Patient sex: F
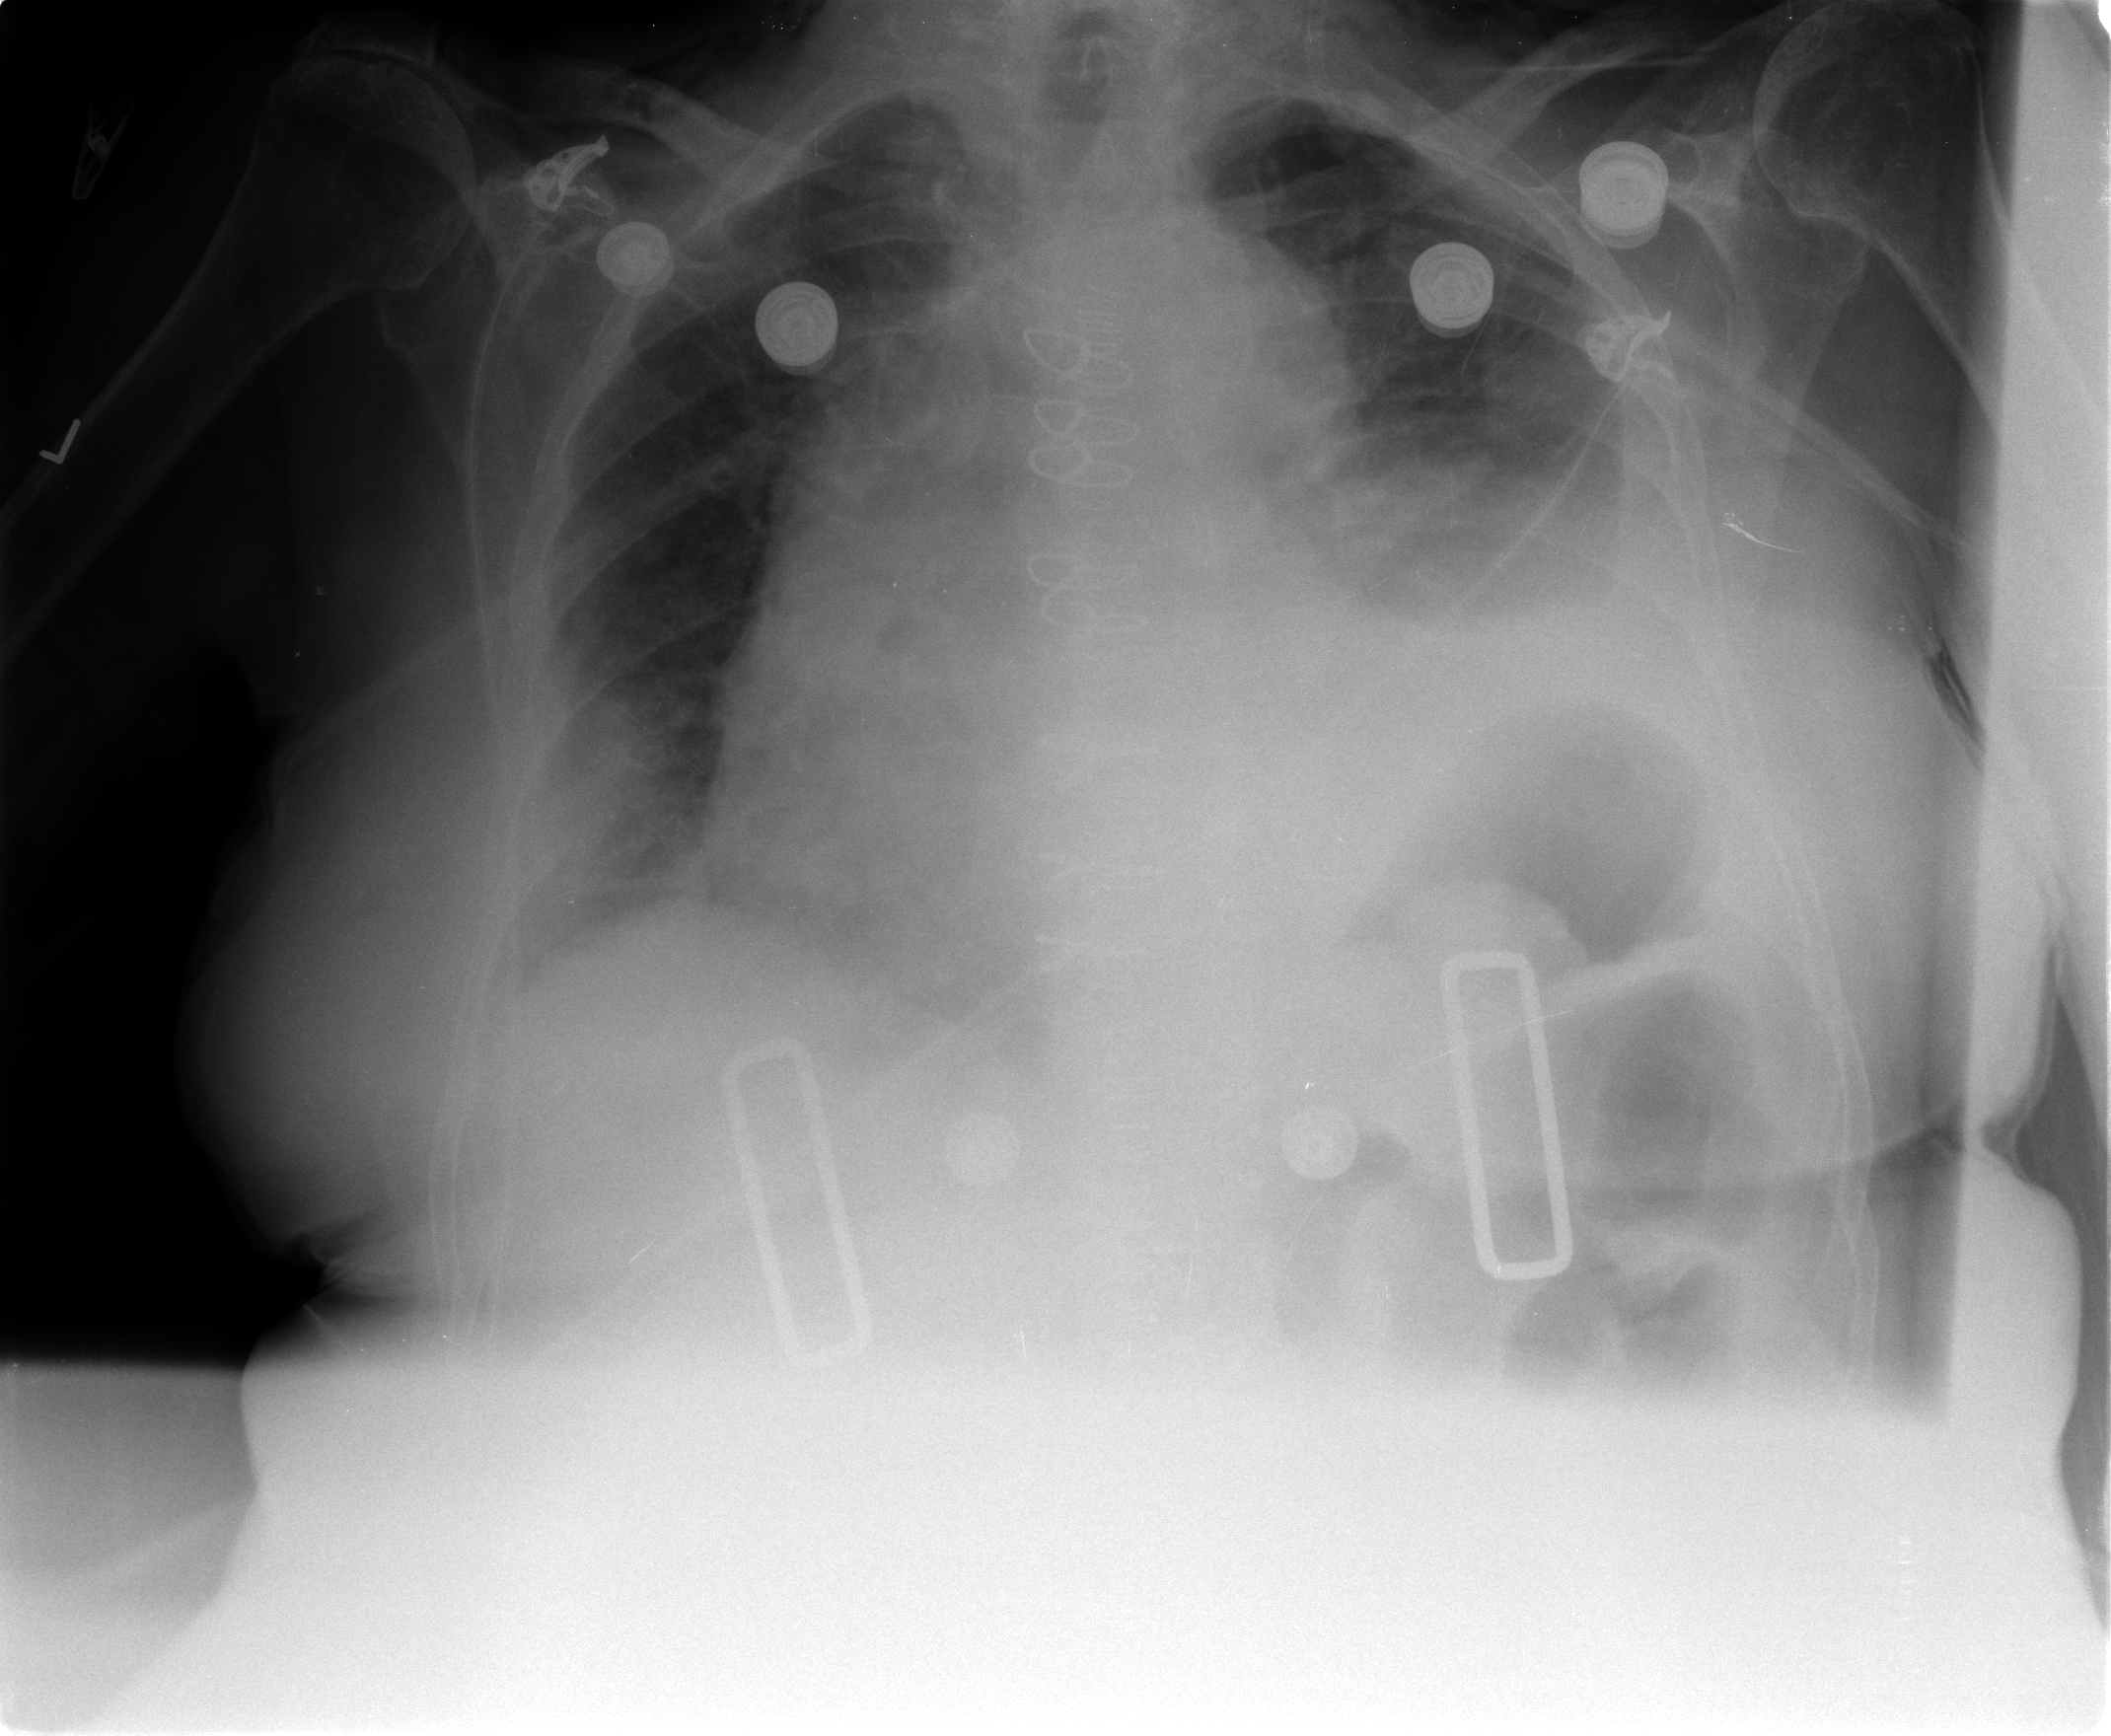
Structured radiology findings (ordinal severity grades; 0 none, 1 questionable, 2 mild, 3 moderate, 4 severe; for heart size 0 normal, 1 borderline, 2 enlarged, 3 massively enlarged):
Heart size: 3
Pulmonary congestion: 2
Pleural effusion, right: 2
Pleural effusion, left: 3
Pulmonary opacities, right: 0
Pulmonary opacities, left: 0
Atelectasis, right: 2
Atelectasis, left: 3